Field crop: maize
Growth stage: 2
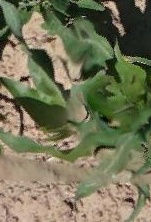
Species: maize